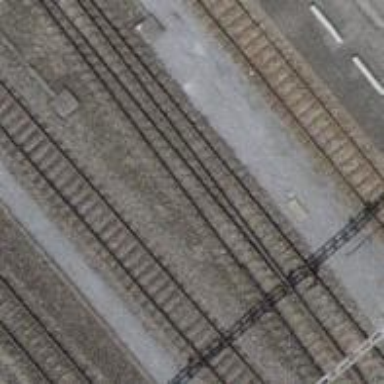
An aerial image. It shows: Single-track railway with electrified contact lines.